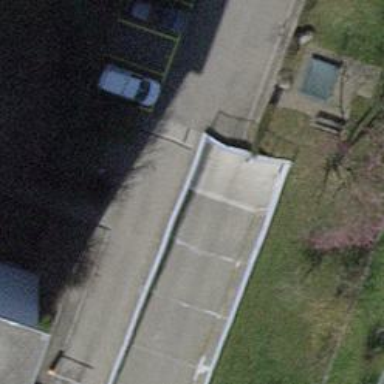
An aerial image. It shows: Parking entrance.